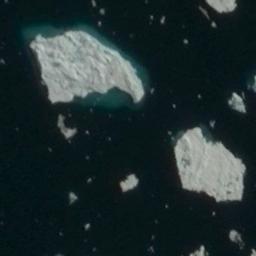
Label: sea_ice